Question: I am using a background image for my top "heading" 'div' section of my website. It was drawn on CorelDrawX6 and exported to a .jpg image, meaning I can't set the height and width exactly right when exporting. What I want to achieve is have the webpage scale the background image to the right height. I want to have 'height:150px; width:100%', but because it is applied to the 'div' like this:
'''
<div style = "height:150px;background-image:url('Design.jpg');">
'''
I can't apply styling directly to the image. Does anyone have a solution?
P.S. I have checked out many of the "related questions" and have not found an answer. Also, please bear in mind I want a background image for one div, not the whole page (which would be a lot easier).
Current situation:

My desired situation is to have the full image as a background (the current image is a scaled-up version, the real image (which I could not upload) looks the same but has text on, and the light blue bar is much smaller).
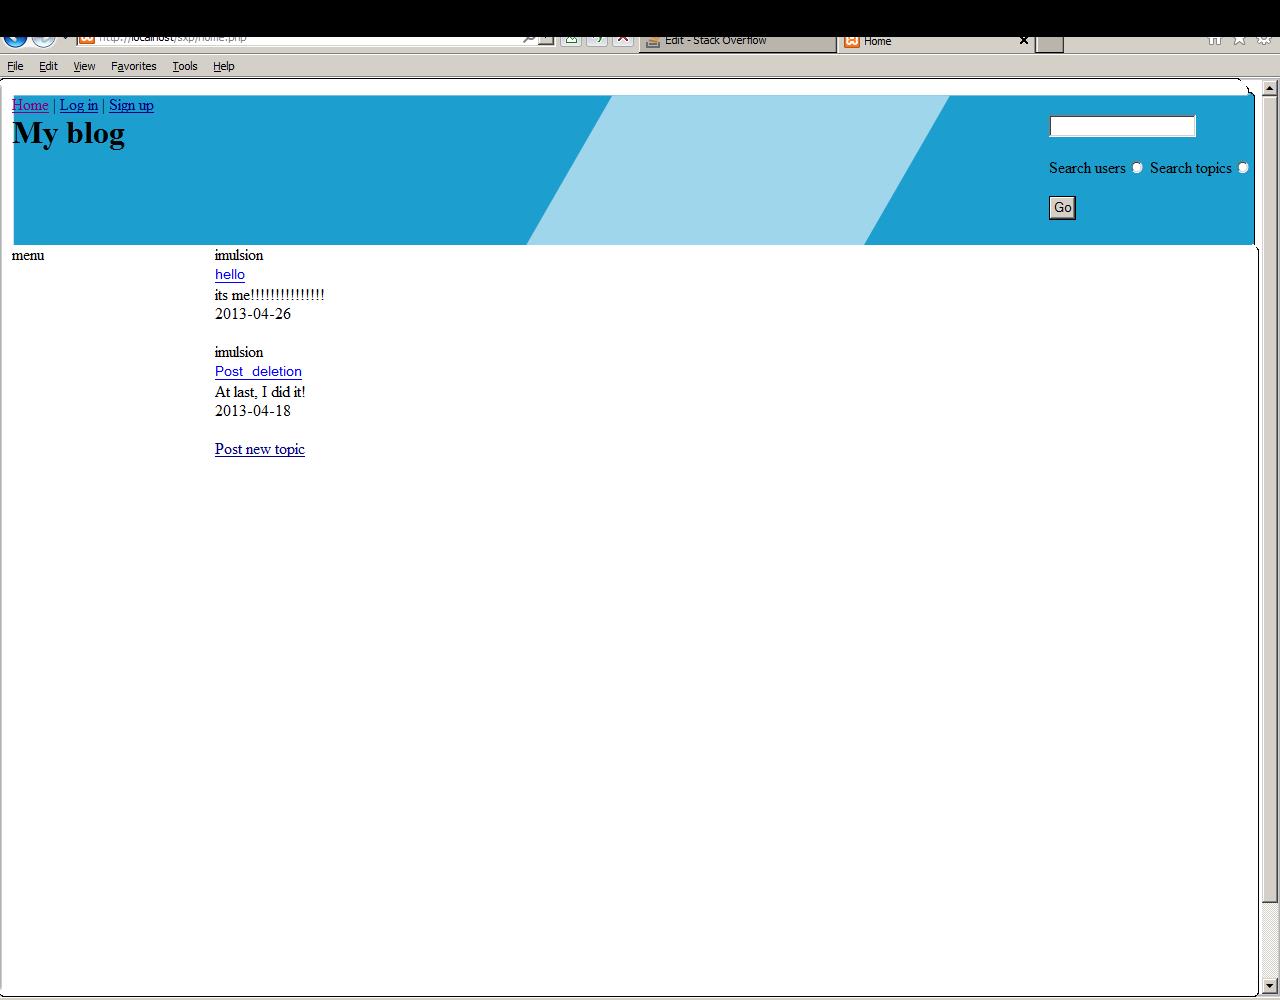
Answer: try
HTML
'''
<div class="lorem" alt="lipsum" title="lorem lipsum">
<img class=ImgLorem></img>
</div>
'''
CSS
'''
.lorem{
}
.ImgLorem{
}
.lorem img{
background: url(Design.jpg);
height:150px;
width:100%;
}
'''
this should work.
Let me know.